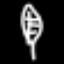
Label: leaf